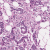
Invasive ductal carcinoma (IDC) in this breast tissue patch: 1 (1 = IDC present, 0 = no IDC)